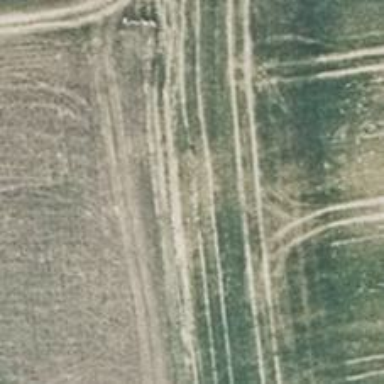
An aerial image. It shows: Sandy track with grade3 tracktype.